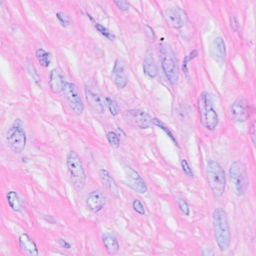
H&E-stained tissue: Breast